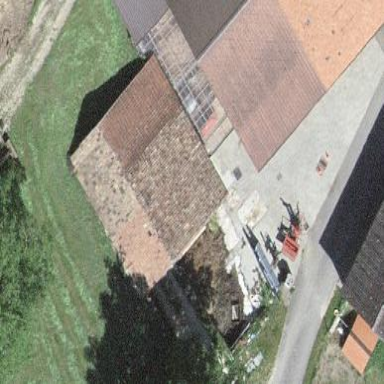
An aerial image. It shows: Garage building.